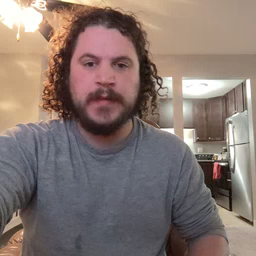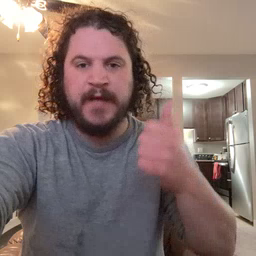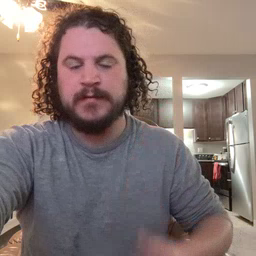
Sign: every